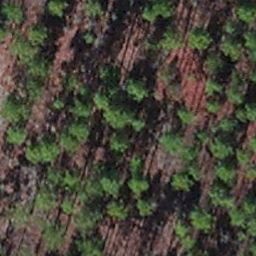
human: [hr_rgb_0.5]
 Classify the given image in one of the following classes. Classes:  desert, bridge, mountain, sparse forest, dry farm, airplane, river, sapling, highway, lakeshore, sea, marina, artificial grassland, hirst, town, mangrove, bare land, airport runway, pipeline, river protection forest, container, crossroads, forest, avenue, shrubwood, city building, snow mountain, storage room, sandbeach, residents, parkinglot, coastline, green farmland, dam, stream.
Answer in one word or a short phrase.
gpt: sapling